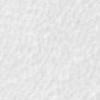
Label: no_change